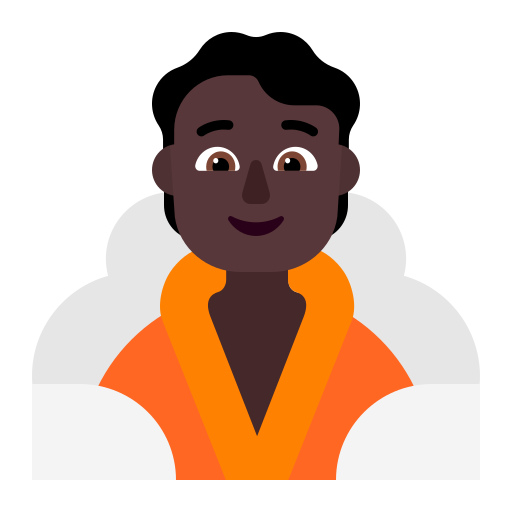
person in steamy room flat dark